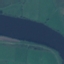
Land use / land cover class: River